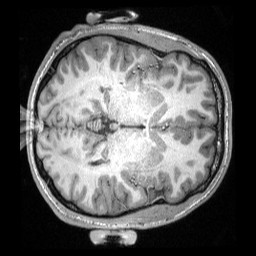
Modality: T1w
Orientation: axial
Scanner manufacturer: siemens
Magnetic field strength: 3 T
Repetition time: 2.3 s
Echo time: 0.00308 s